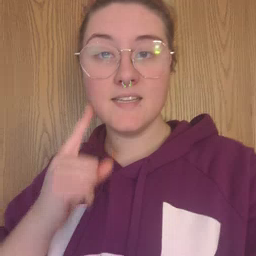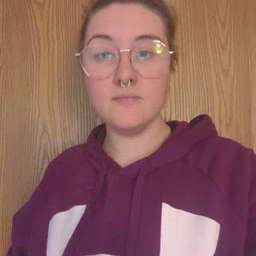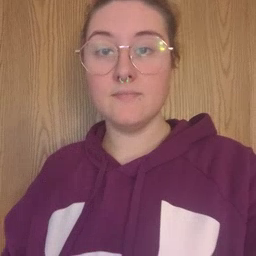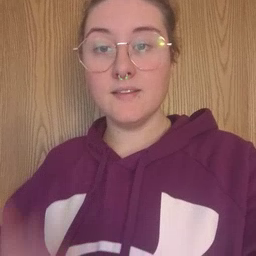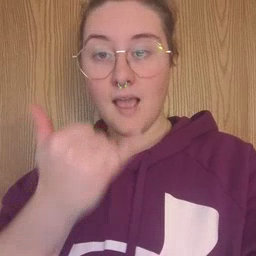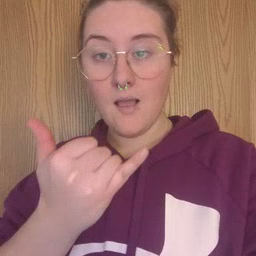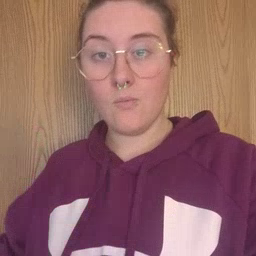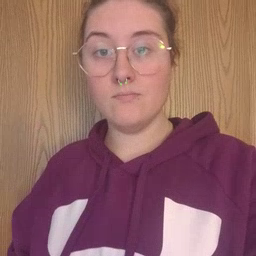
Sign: now